Interaction volume radius: 10 \u00c5
Interaction volume height: 20 \u00c5
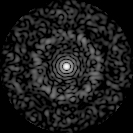
Disorder parameter: 0.8497